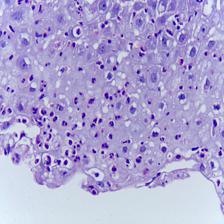
Diagnosis: OSCC